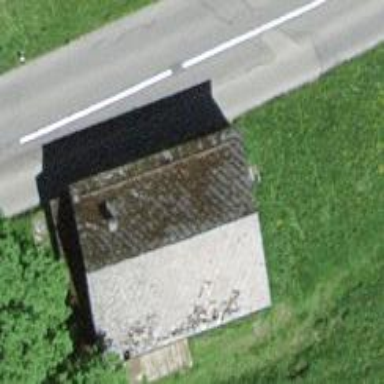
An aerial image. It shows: Gabled roof on farm auxiliary building.